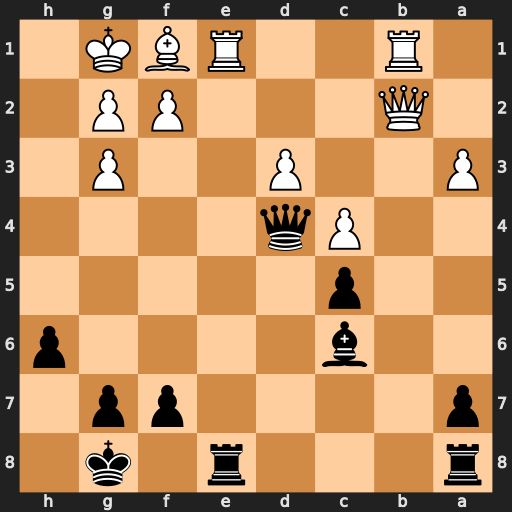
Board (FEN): r3r1k1/p4pp1/2b4p/2p5/2Pq4/P2P2P1/1Q3PP1/1R2RBK1
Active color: b
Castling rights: -
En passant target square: -
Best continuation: Rxe1 Qxd4 Rxf1+ Rxf1 cxd4